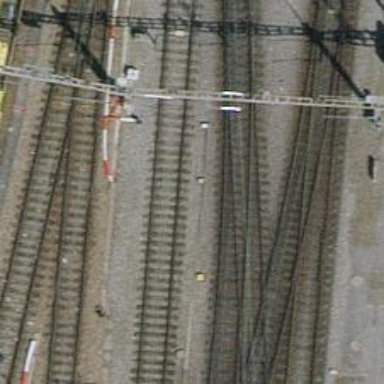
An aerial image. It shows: Yard with single rail track. The railway track is electrified with contact line for service purposes.